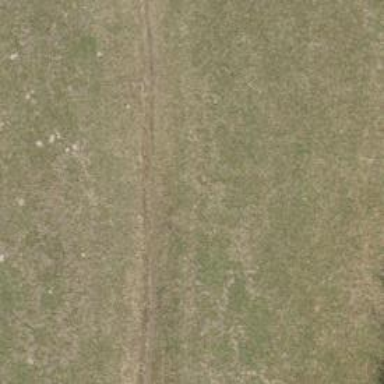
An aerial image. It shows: Path covered in grass.